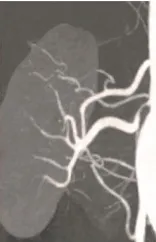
Preoperative images of the renal artery. : CT renal angiography.
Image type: radiology (ct)